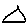
Label: triangle